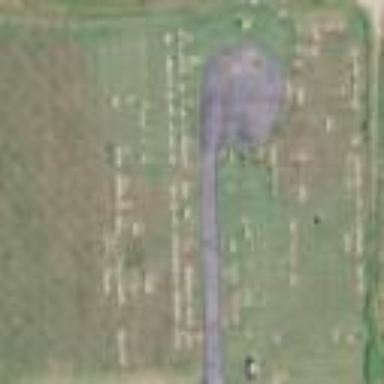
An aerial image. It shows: Cemetery.